Question: I was following ProgrammingWithMosh's reactJs tutorial, and I am now stuck in the App.js file (I have other children components in my project too, but I have not posted their code in this question) due to the following error:
> ';' expected. [Line 41 of the following code]
This error occurs on the line where "render()" is found - right after the "render()" keyword and before its first "{" bracket.

Here is the code:
'''
import React, { Component } from 'react';
import NavBar from "./components/navbar";
import Counters from './components/counters';
import './App.css';
function App() {
state = {
counters: [
{ id: 1, value: 4 },
{ id: 2, value: 0 },
{ id: 3, value: 0 },
{ id: 4, value: 0 },
],
};
handleReset = () => {
const counters = this.state.counters.map((c) => {
c.value = 0;
return c;
});
this.setState({ counters: counters });
};
handleIncrement = (counter) => {
// console.log(counter);
const counters = [...this.state.counters];
const index = counters.indexOf(counter);
// counters[index] = { ...counter };
counters[index].value++;
this.setState({ counters: counters });
// console.log(this.state.counters[index]);
};
handleDelete = (counterId) => {
// console.log("Event Handler Called", counterId);
const counters = this.state.counters.filter((c) => c.id !== counterId);
// console.log(counters);
this.setState({ counters: counters });
};
render() {
return (
<React.Fragment>
<NavBar />
<main className="container">
<Counters
counters={this.state.counters}
onReset={this.handleReset}
onIncrement={this.handleIncrement}
onDelete={this.handleDelete}
/>
</main>
</React.Fragment>
);
}
}
export default App;
'''
I cannot figure out what semi colons I am missing and I have also checked to see if I am missing any ending brackets from previous functions (which to my knowledge, I am not). Please help me pinpoint the issue, and thank you so much in advance!
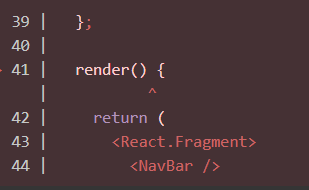
Answer: You're mixing a function component with a class component.
change
'''
function App() {
'''
to
'''
class App extends Component {
'''